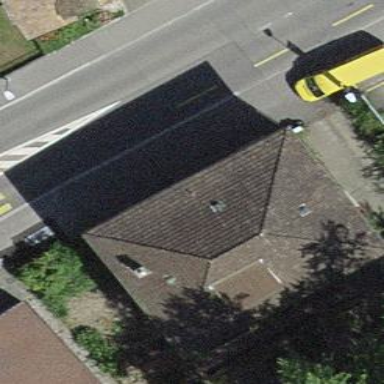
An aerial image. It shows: Building with tiled roof.